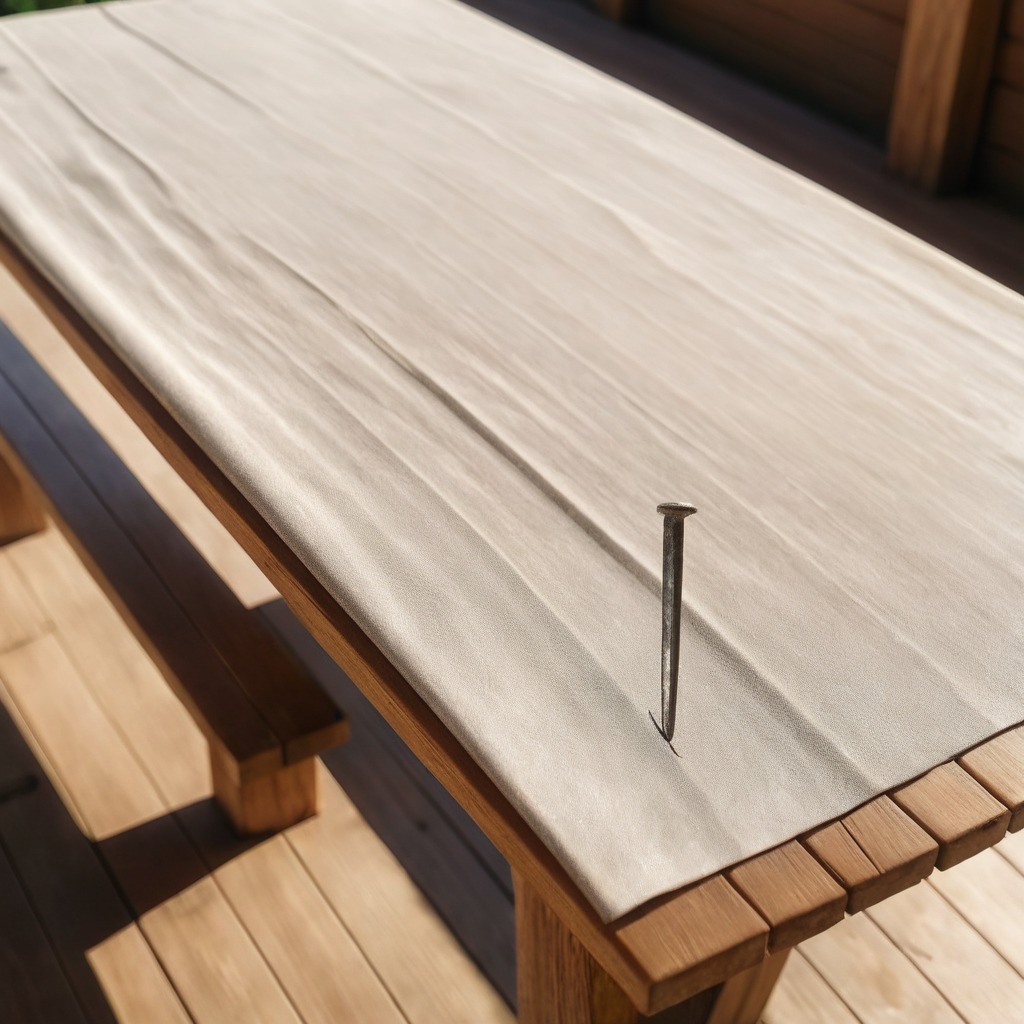
A nail is lying on a wooden table in an outdoor workshop during daytime bright natural light soft shadows worn but beneath the cloth.